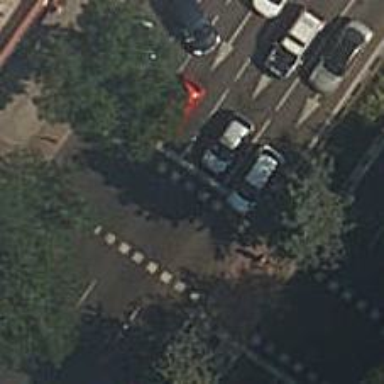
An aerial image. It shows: Road with traffic signals and zebra crossing with traffic signals.